Question: I would like to have a separate graphics window (along with a separate cartesian coordinate plane) inside a larger window using java.awt/javax.swing, I've drawn a <URL> to show you what I mean.

I have no idea how to do this, throwing some kind of literature at me that I can read to understand this better would be really great, a solution for my problem along with that would be awesome.
PS. I haven't really tried anything, as I have no idea what to try.
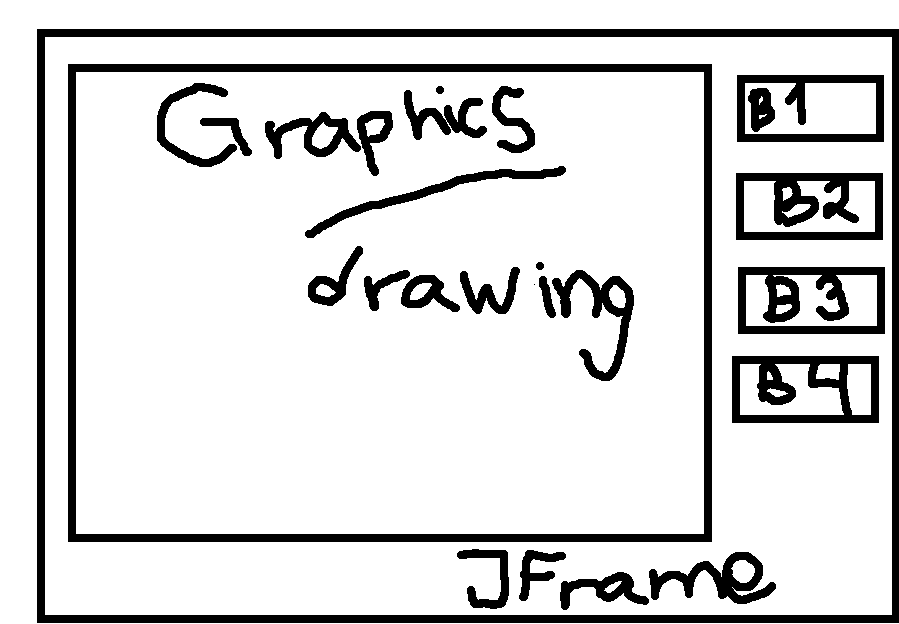
Answer: I recommend downloading NetBeans to start with, as it is the easiest IDE for UI design I know of.
1. Start with creating the main frame of your application.
2. Add all the buttons you need and position them as in your picture on the main frame.
3. Add a JPanel to your frame and call it something like drawingCanvasPanel. This panel will be the drawing area. Don't forget to override the Panel's painComponent method in which you will draw your custom drawings and shapes using the panel's Graphics.